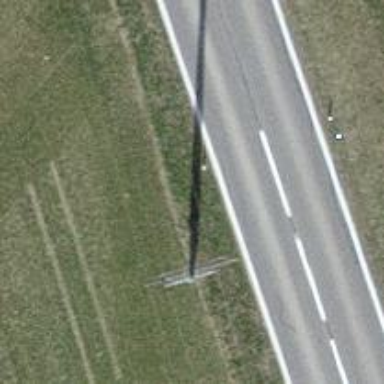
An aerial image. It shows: Power pole.